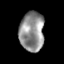
Tissue: skin
Cell type: Epithelial cells
Senescence score: 0.7925
Nuclear area (px): 951
Mean DAPI intensity: 144.116